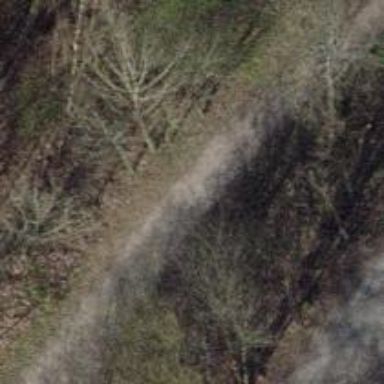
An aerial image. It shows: Gravel path.